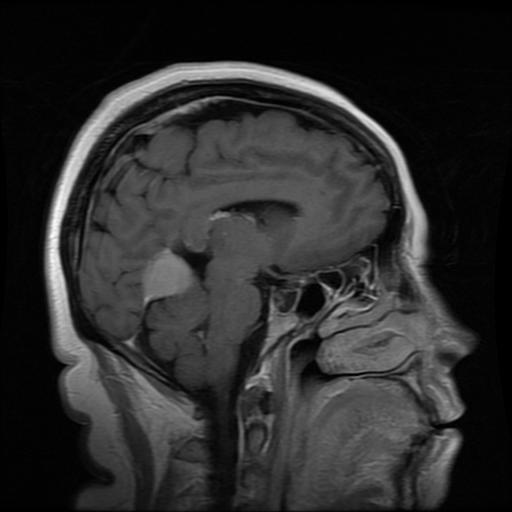
Label: meningioma